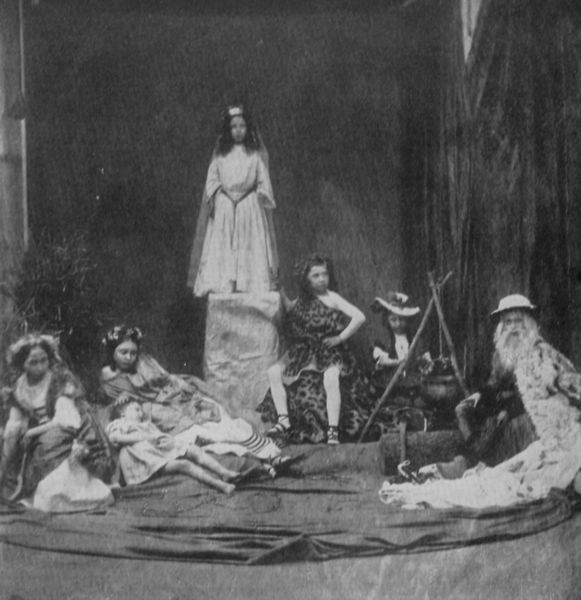
Titel: Die königlichen Kinder in einem "tableau vivant"
Künstler: Roger Fenton
Standort: Bath
Institution: The Royal Photographic Society
Schlagwörter: dunkel, feuer, gruppe, mann, schatten, umhang, weiß, frauen, menschen, mädchen, sitzen, blumen, frau, frisur, grau, haar, hintergrund, holz, hut, hüte, kleid, kleider, licht, raum, schmuck, schwarz, szene, schleier, tier, tuch, alt, bart, jung, wand, falten, johannes, sockel, stehen, trauer, bildnis, vorhang, hütte, boden, haare, kostüm, pose, sitzend, stehend, stoff, tücher, familie, gewänder, kind, bühne, pflanzen, theater, kontrast, krone, prinzessin, kinder, stock, engel, beine, fell, topf, liegen, schlafen, schlafend, schlafende, alter mann, stab, jungen, baby, verkleidung, atelier, sandalen, podest, junge, foto, fotografie, photographie, arrangement, stangen, alter, greis, orient, schwarz weiss, stöcke, haarkranz, posieren, kranz, darstellung, modelle, puppe, kleidchen, photo, stäbe, antik, kulisse, königin, kabinett, vorhand, dreibein, schauspieler, armut, indien, fee, dreifuss, mucha, leopard, kessel, lager, feuerstelle, studio, kinderspiel, sitzung, verkleiden, kochstelle, weiße haare, lagerfeuer, drapperie, lagerstätte, inszeniert, singspiel, blumenkraz, theaterstück, weisses gewand, weißer bart, krippenspiel, sansale